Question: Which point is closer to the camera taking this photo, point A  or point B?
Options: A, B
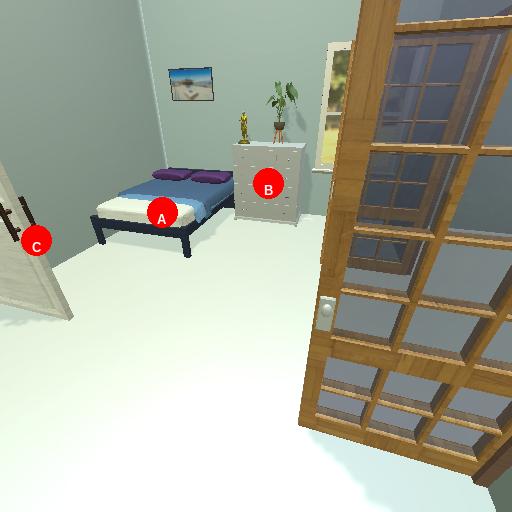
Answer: A